Interaction volume radius: 5 \u00c5
Interaction volume height: 25 \u00c5
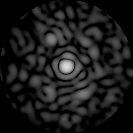
Disorder parameter: 0.8381